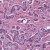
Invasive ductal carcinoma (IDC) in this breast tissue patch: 1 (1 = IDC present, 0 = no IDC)